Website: walmart
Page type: address-validator
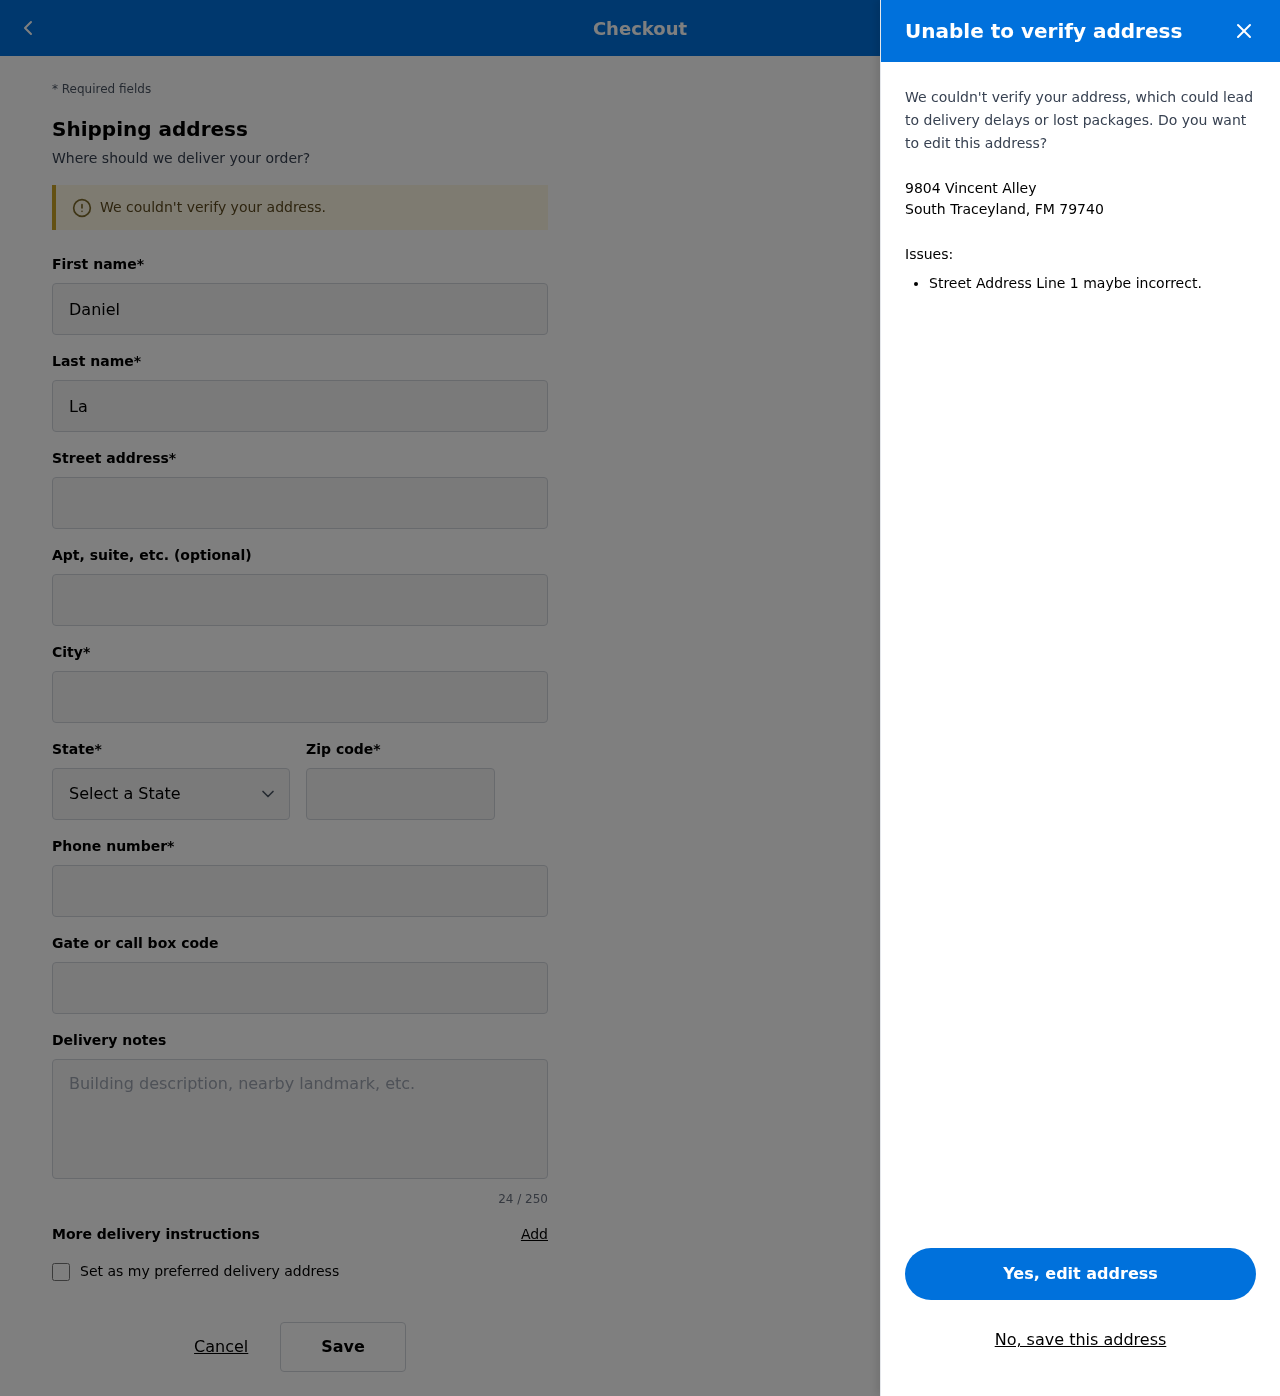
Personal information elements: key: PII_CITY_STATE_ZIP
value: South Traceyland, FM 79740
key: PII_DELIVERY_INSTRUCTIONS
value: Place behind screen door
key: PII_STATE_ABBR
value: FM
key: PII_STREET
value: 9804 Vincent Alley
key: PII_FIRSTNAME
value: Daniel
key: PII_LASTNAME
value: Lane
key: PII_STREET2
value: Suite 257
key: PII_CITY
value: South Traceyland
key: PII_POSTCODE
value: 79740
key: PII_PHONE
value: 9759264379
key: PII_SECURITY_CODE
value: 36EZ